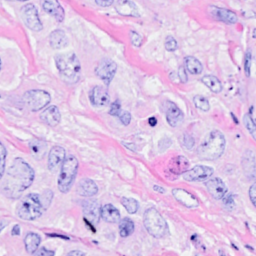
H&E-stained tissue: Breast